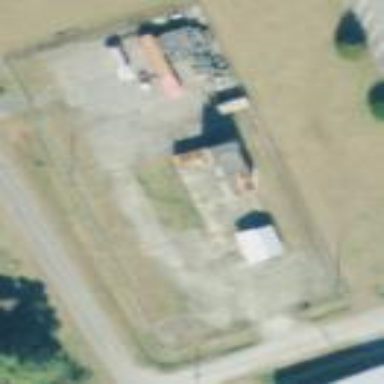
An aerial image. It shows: Fire station building.